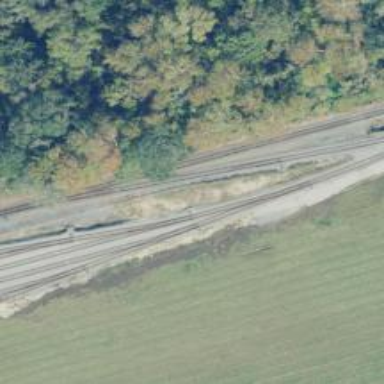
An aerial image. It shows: Rail spur service.